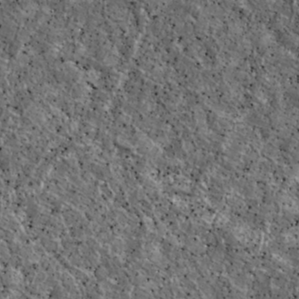
Label: non_frost